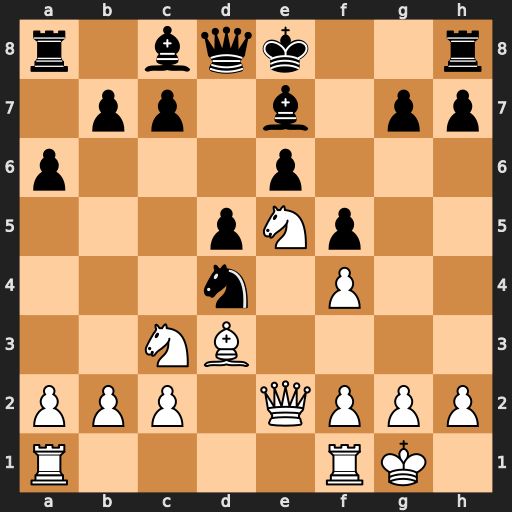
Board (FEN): r1bqk2r/1pp1b1pp/p3p3/3pNp2/3n1P2/2NB4/PPP1QPPP/R4RK1
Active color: w
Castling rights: kq
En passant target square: -
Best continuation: Qh5+ g6 Nxg6 hxg6 Qxh8+